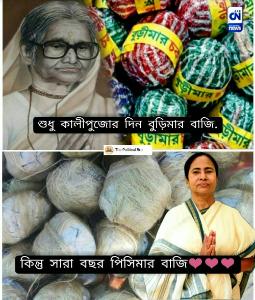
Text: শুধু কালীপূজোর দিন বুড়িমার বাজি কিন্তু সারা বছর পিসিমার বাজি
Label: Hate
Hate category: Political
Targeted group: Organization